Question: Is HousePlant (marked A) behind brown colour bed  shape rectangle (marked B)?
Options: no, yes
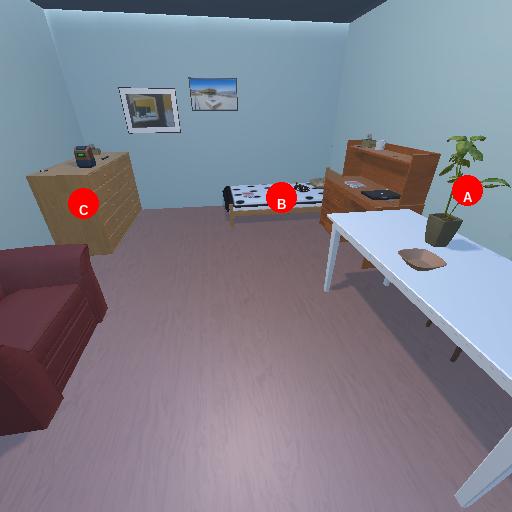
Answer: no